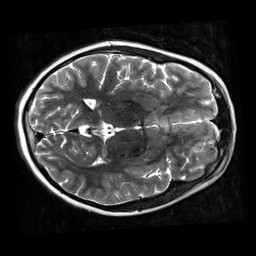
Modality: T2w
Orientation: axial
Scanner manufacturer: siemens
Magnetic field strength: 3 T
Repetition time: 7.14 s
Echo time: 0.109 s